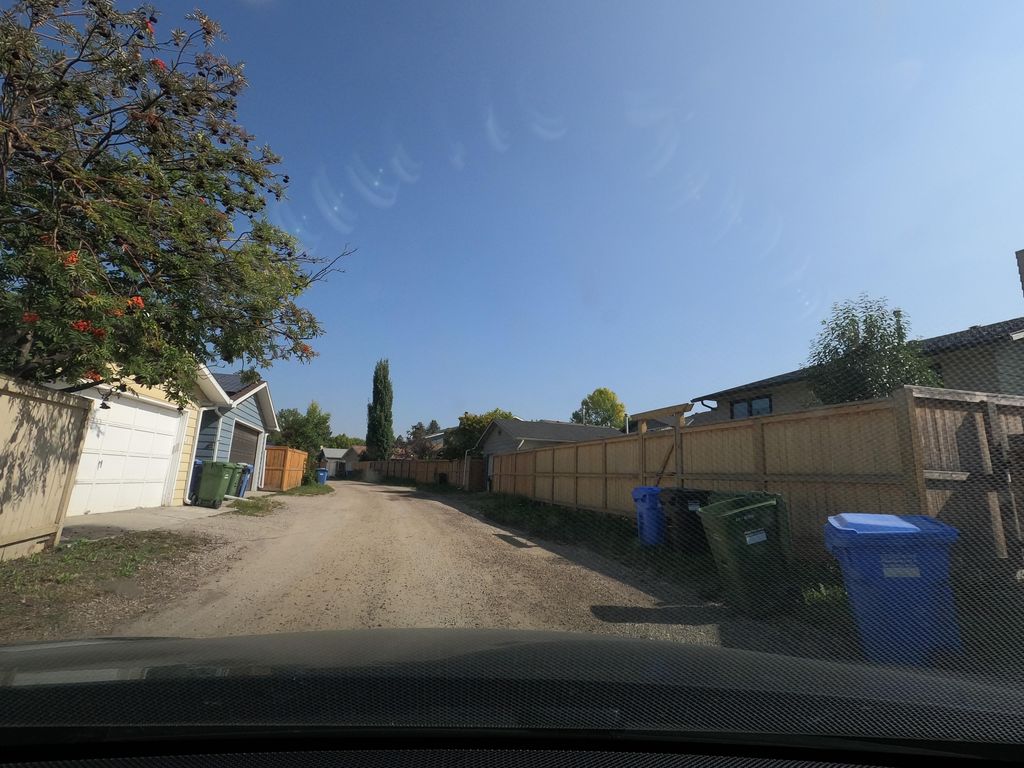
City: calgary